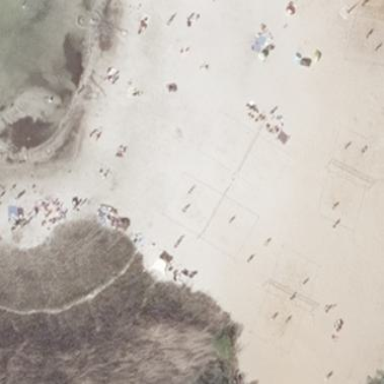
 popular for swimming activities in beach resort setting."